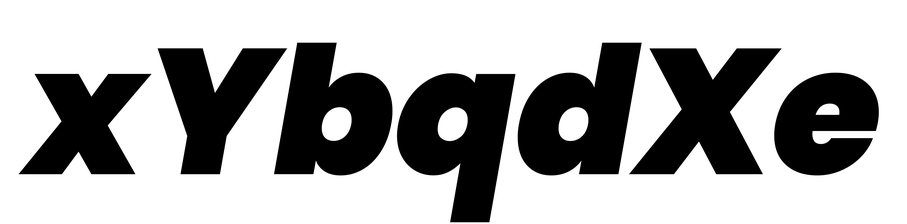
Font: Poppins-BlackItalic